Current action and preconditions to check: path_clear

Your task: For each precondition in the list above, predict whether it will hold at this action.

Consider the current scene as observed from the mobile robot's camera, and analyze the predicted future states of all dynamic agents (e.g., people, animals, vehicles, or any moving entities) within the NEXT SECOND.

IMPORTANT: Only answer "very likely" if you are absolutely certain—based on strong, clear evidence—that a dynamic agent will violate the precondition in the predicted future state. Do NOT answer "very likely" for unlikely, ambiguous, or low-probability risks.

Ask yourself for each precondition: Is there a high probability, with clear and convincing evidence, that the predicted future states of any dynamic agent will interfere with the predicted future state of the currently executing action within the NEXT SECOND, causing that precondition to fail?

Assess the risk level based on these predictions. Use "likely" or "very likely" if motions create a clear risk of interference.

Use "neutral" or "improbable" if agents are nearby but their predicted paths are clearly diverging or non-conflicting.

Failure Risk Categories: "very improbable", "improbable", "neutral", "likely", "very likely"

Answer Format: Output ONLY the probability_of_failure value from these categories: "very improbable", "improbable", "neutral", "likely", "very likely"

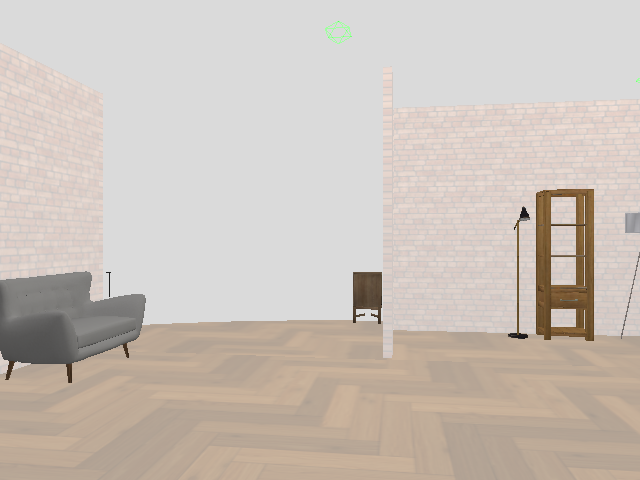

Answer: very improbable